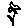
Label: flower